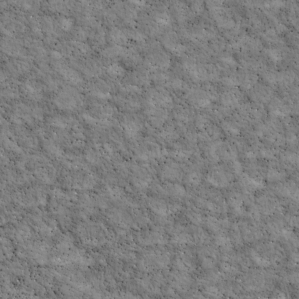
Label: non_frost